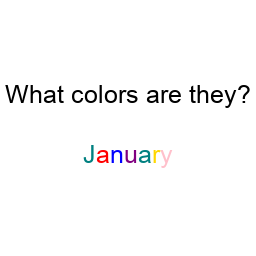
Color: teal, red, blue, purple, teal, gold, pink
Background color: white
Question text color: black